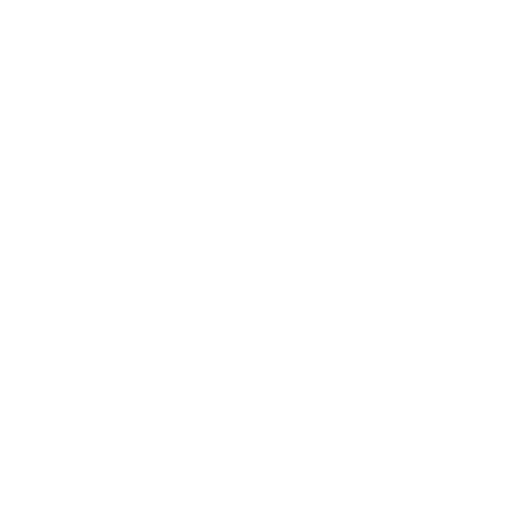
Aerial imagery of mountain in Alaska named Harry Saddle containing only unknown